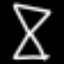
Label: hourglass